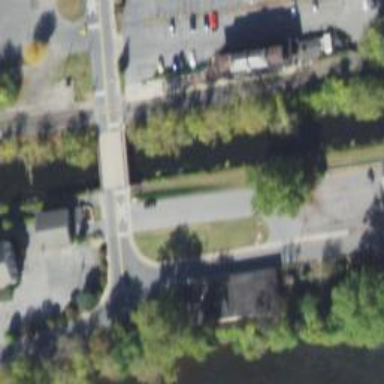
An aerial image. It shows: Footway on bridge.